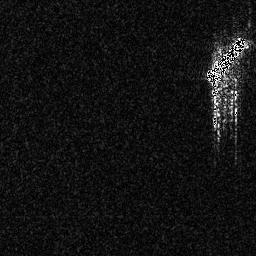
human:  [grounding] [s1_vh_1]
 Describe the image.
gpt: In the satellite image, there is  <ref>1 large ship </ref> <box>[[79, 13, 97, 32, 0]]</box> located at top right.